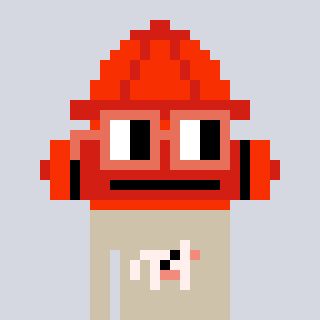
a pixel art character with square orange glasses, a fire hydrant-shaped head and a bege-colored body on a cool background